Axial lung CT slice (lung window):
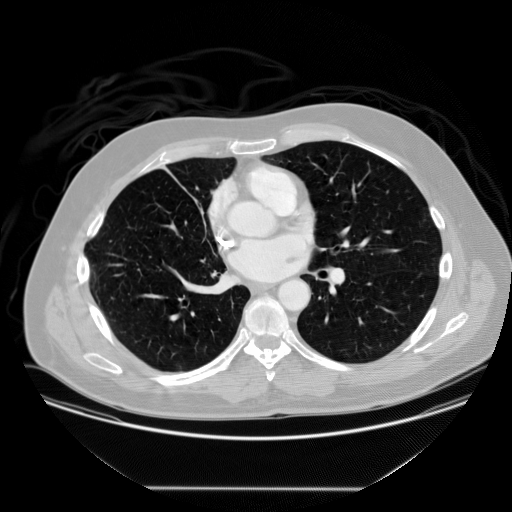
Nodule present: no